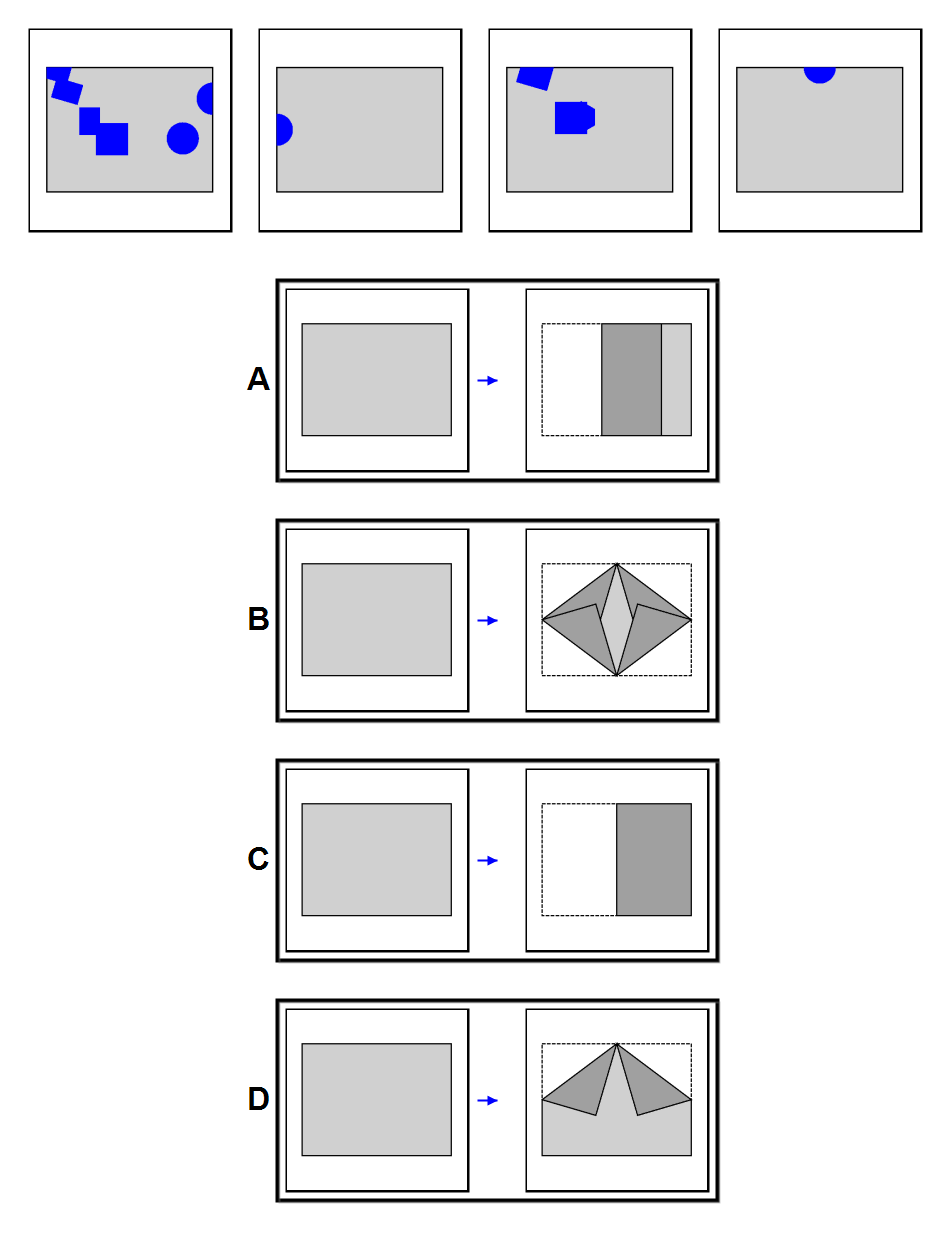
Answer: D